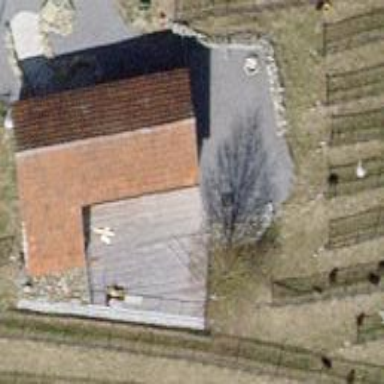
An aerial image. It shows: Hut.